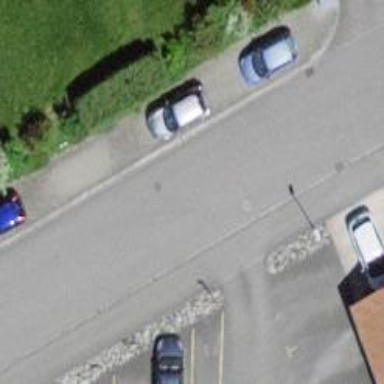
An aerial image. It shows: Residential road with sidewalk on the left side.